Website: bh-photo
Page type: billing-address
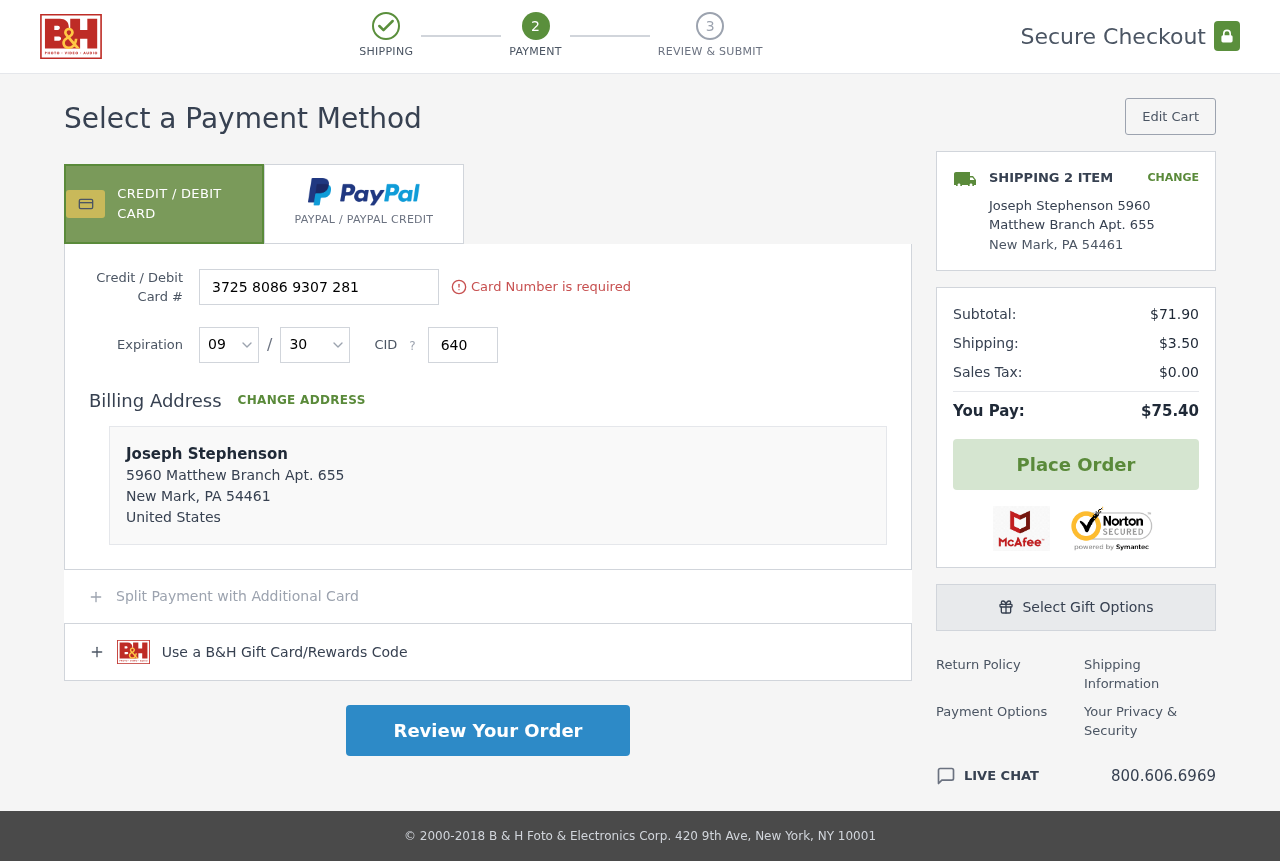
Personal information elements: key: PII_CARD_CVV
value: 6404
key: PII_CARD_EXPIRY_MONTH
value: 09
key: PII_CARD_EXPIRY_YEAR
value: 30
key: PII_CARD_NUMBER
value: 3725 8086 9307 281
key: PII_CITY
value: New Mark
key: PII_COUNTRY
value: United States
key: PII_FULLNAME
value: Joseph Stephenson
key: PII_FULLNAME2
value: Joseph Stephenson
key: PII_POSTCODE
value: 54461
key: PII_STATE_ABBR
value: PA
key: PII_STREET
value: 5960 Matthew Branch Apt. 655
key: PII_POSTCODE_FULL
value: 54461
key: PII_POSTCODE_NUMERIC
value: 54461
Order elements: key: ORDER_NUM_ITEMS
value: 2
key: ORDER_SUBTOTAL
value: $71.90
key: ORDER_SHIPPING_COST
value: $3.50
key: ORDER_TAX
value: $0.00
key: ORDER_TOTAL
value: $75.40